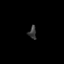
Tissue: skin
Cell type: Epithelial cells
Senescence score: 0.6814
Nuclear area (px): 95
Mean DAPI intensity: 57.053